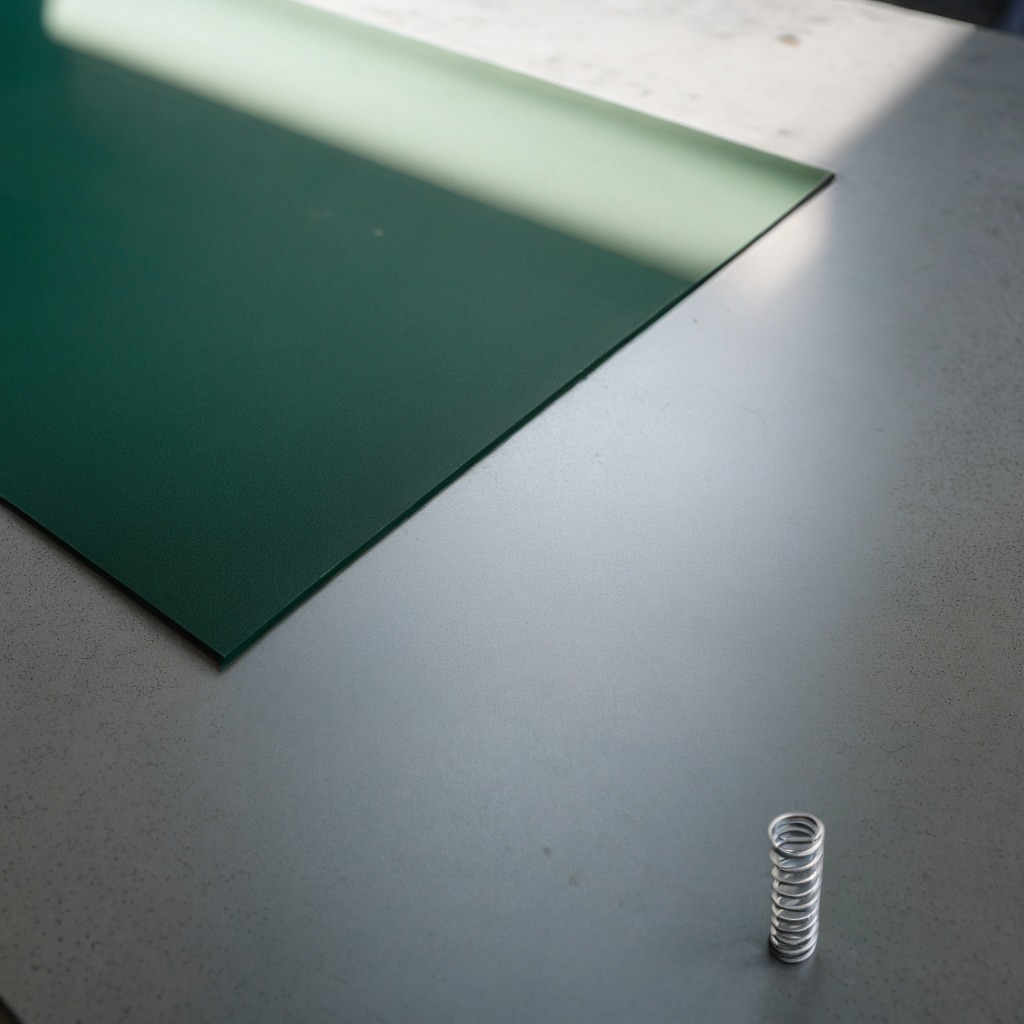
A coiled metal spring lies on the green rubber mat beneath the worn rubber mat.